Field crop: maize
Growth stage: 2
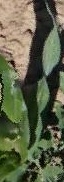
Species: maize